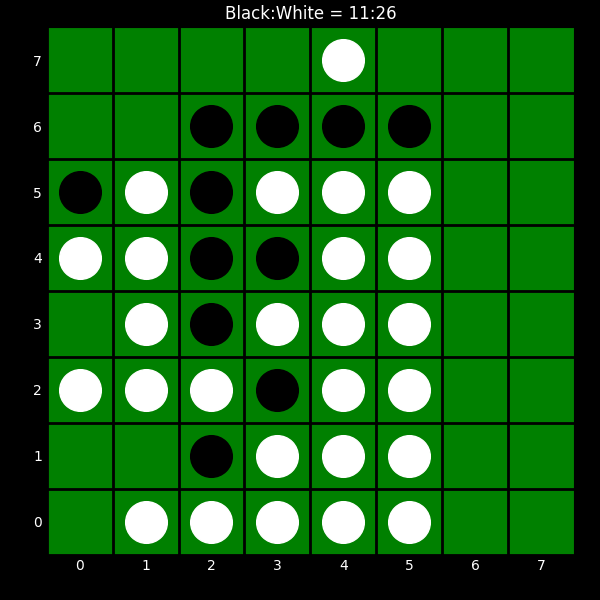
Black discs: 11
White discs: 26